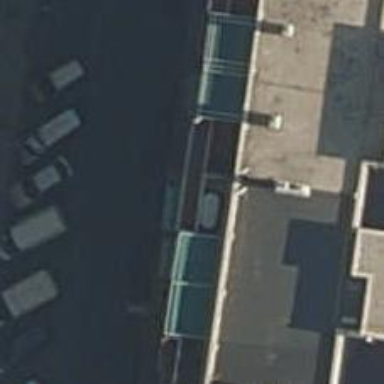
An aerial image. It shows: Greengrocer shop.